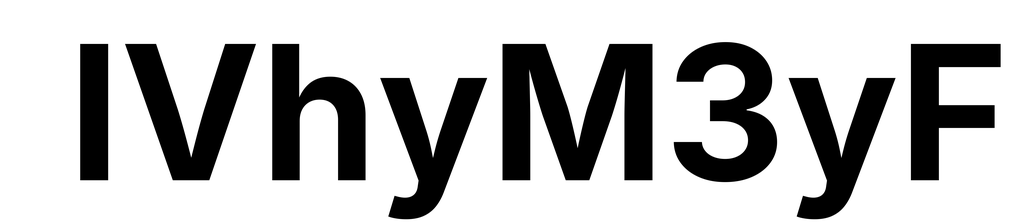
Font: Inter_Bold